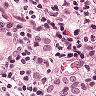
Metastatic tissue present: yes